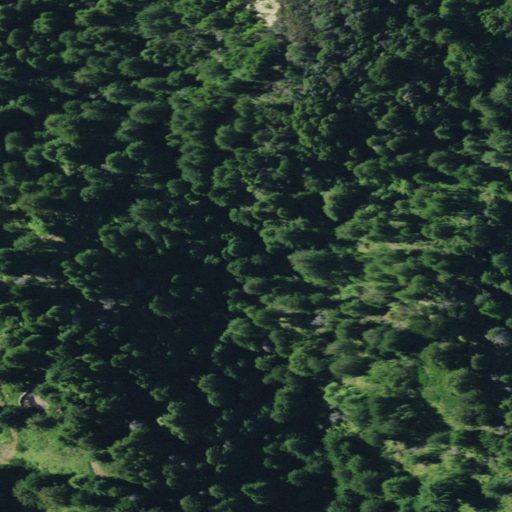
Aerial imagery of valley in California named Dairy Gulch containing evergreen forest, shrub, and grassland